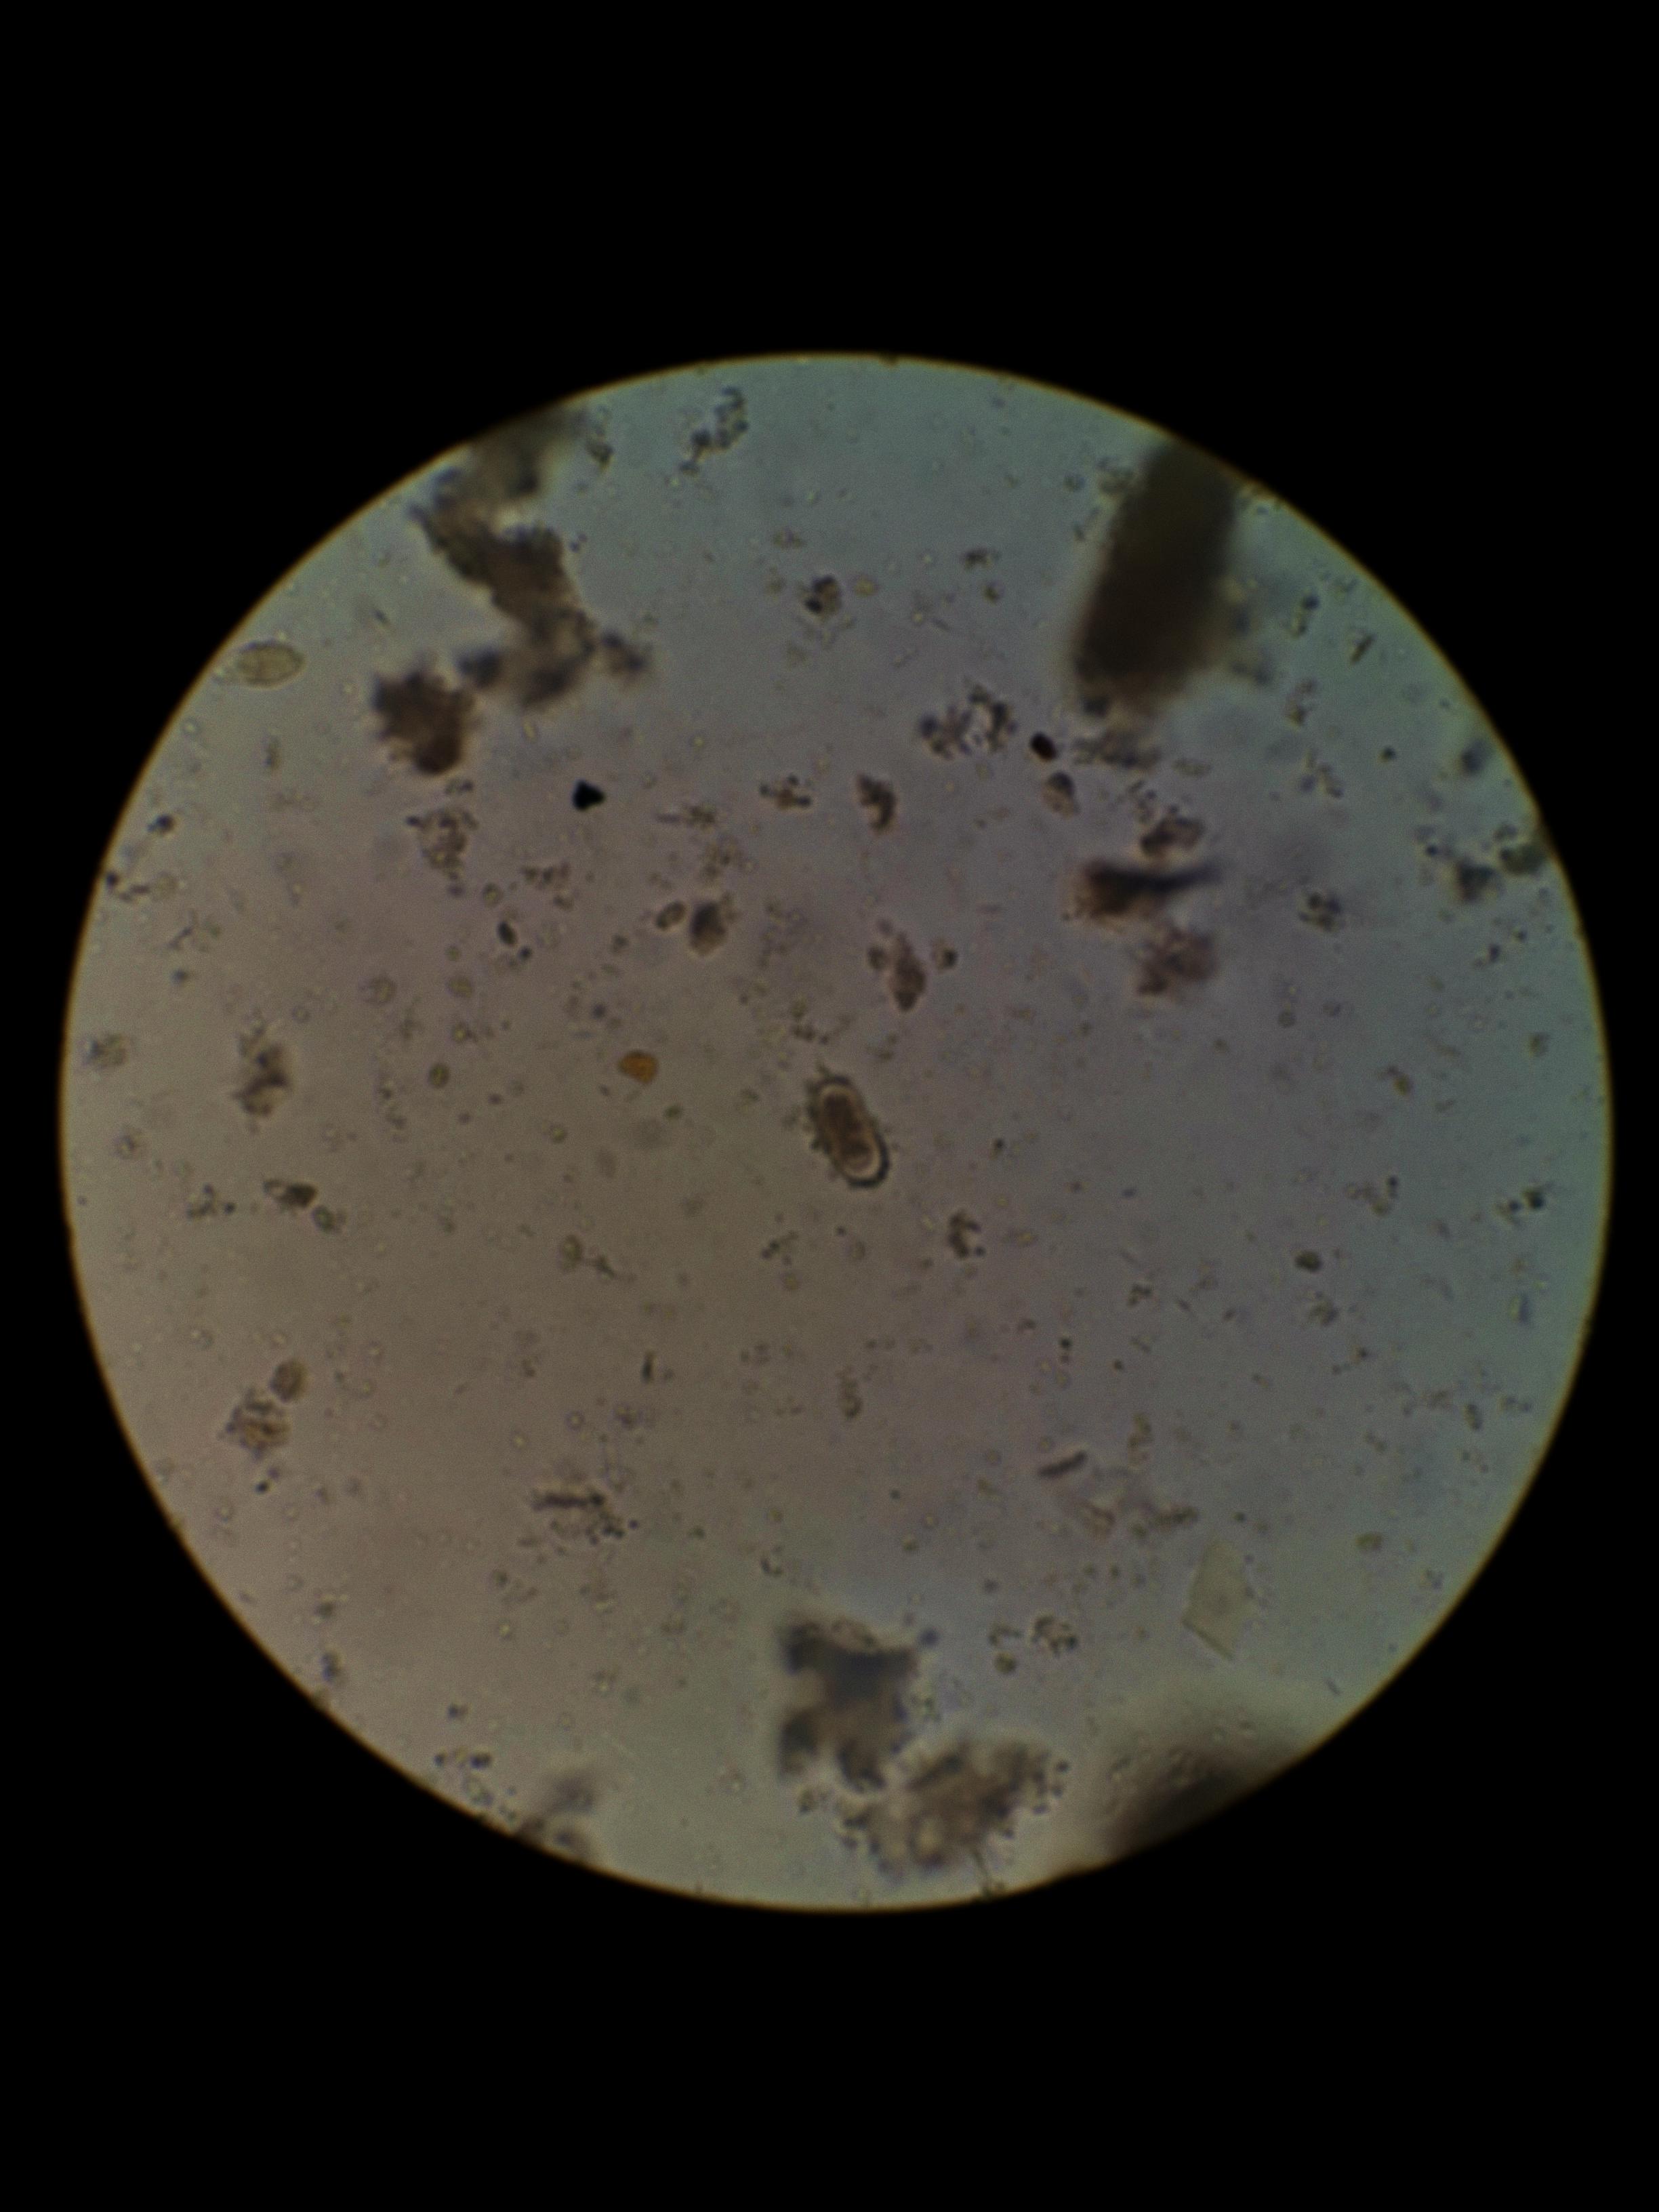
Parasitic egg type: Capillaria philippinensis